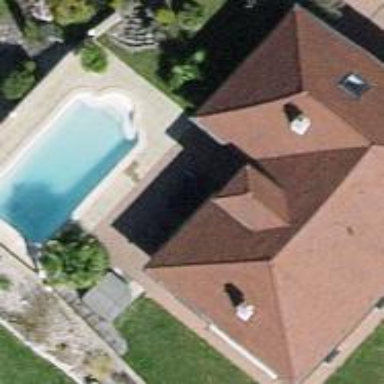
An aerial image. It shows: Swimming pool located in leisure land.